Interaction volume radius: 5 \u00c5
Interaction volume height: 20 \u00c5
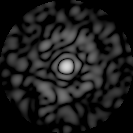
Disorder parameter: 0.8203